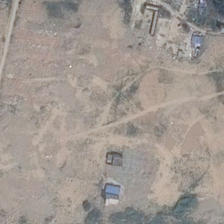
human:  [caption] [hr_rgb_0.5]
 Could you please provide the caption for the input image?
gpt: some green trees are near a piece of bareland .

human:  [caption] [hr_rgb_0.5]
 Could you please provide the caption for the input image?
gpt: some green trees are near a piece of bareland .

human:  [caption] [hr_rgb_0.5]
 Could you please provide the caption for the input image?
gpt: some green trees are near a piece of bareland .

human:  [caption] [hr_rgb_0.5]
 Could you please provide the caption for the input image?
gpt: some green trees are near a piece of bareland .

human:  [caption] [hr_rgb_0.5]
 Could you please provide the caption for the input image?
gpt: some green trees are near a piece of bareland .